Aerial crown-view tile of a tropical tree (Barro Colorado Island, Panama), acquired 20240611:
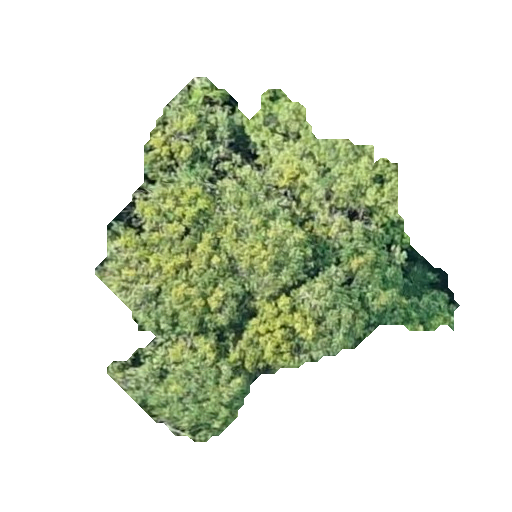
Species: Protium stevensonii
GBIF accepted scientific name: Tetragastris panamensis
Crown area: 119.524 m²